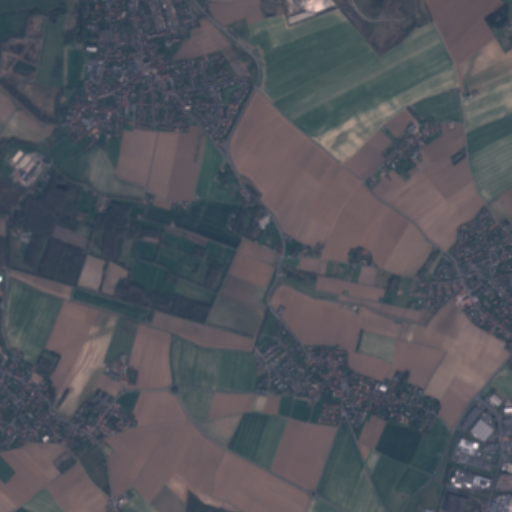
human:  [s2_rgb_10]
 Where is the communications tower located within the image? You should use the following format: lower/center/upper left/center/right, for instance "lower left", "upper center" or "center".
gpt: The communications tower is located in the upper right of the image.
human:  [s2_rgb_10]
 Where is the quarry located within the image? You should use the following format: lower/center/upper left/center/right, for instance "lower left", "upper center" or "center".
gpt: The quarry is located in the upper right of the image.
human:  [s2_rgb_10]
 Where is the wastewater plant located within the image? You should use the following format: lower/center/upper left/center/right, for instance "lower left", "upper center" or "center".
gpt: The wastewater plant is located in the center left of the image.
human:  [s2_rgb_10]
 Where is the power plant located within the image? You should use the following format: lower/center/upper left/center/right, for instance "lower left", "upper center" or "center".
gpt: There is no power plant in the image.